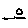
Label: moon